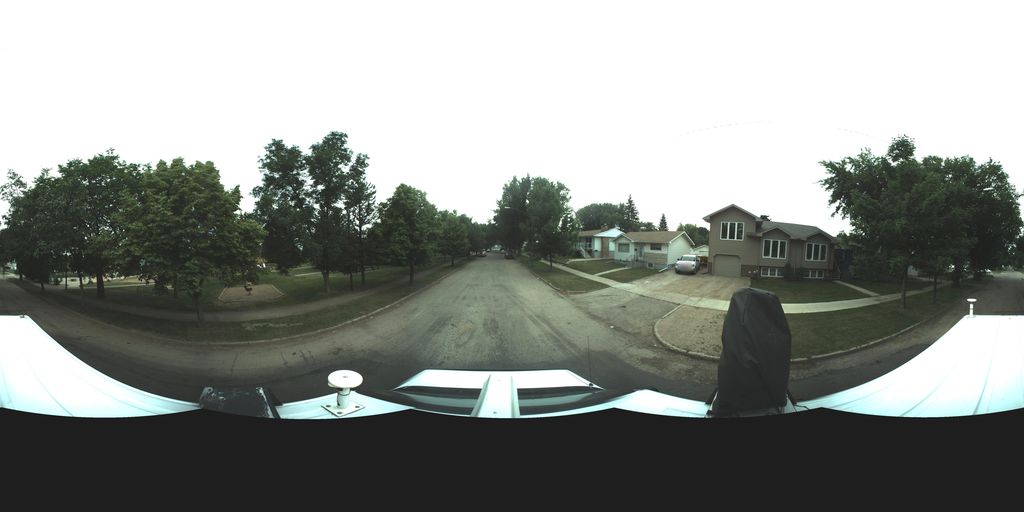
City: saskatoon